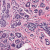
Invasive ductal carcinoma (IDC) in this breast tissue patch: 1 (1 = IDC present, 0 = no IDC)